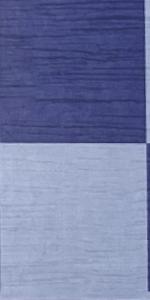
Label: Empty